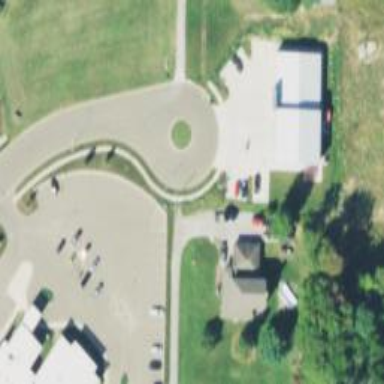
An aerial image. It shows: Turning loop on the road.